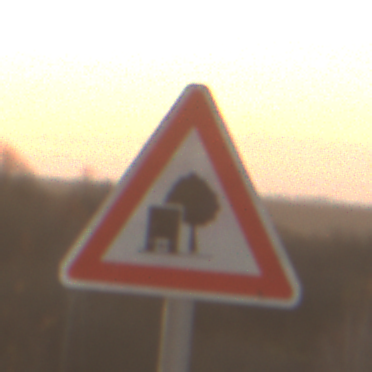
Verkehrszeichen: UnzureichendesLichtraumprofil
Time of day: SunriseSunset
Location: Outdoor (Nature)
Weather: PartlyCloudy
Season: NotSpecified
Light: Natural